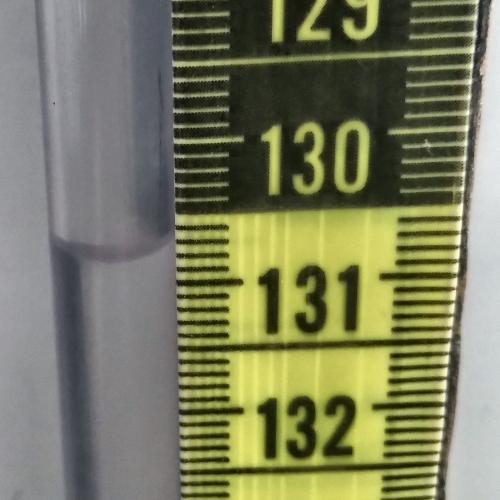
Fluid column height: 130.8 cm